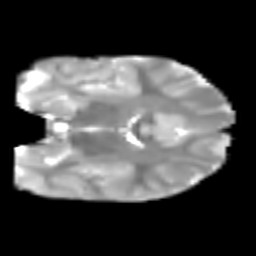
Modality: T2w
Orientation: coronal
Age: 6
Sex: male
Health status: healthy